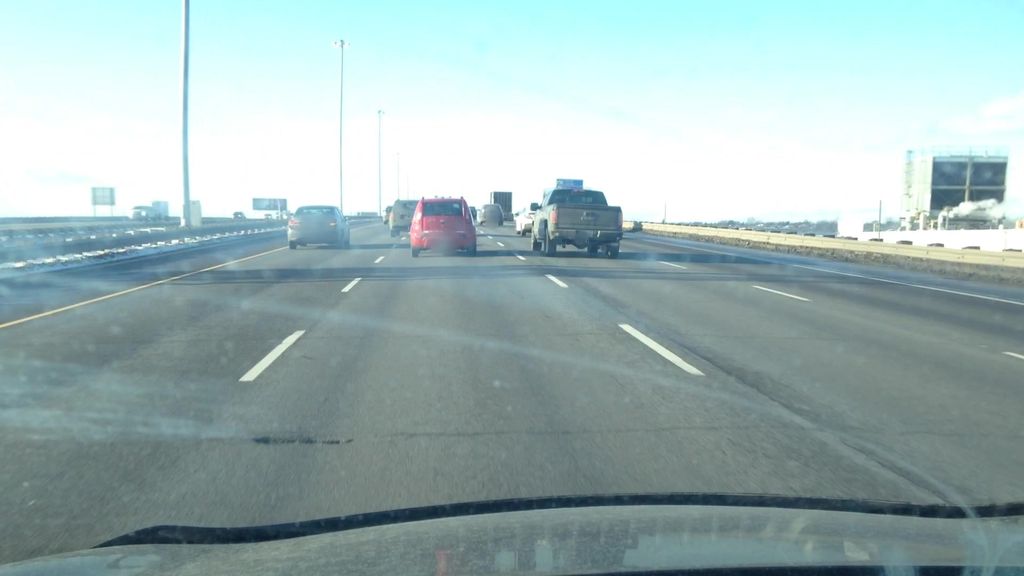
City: montreal